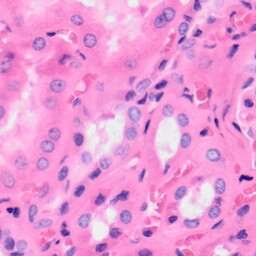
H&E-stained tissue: Kidney